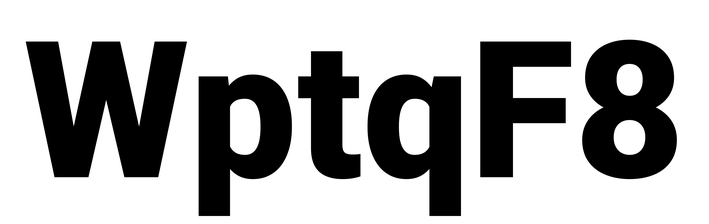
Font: Roboto_Black